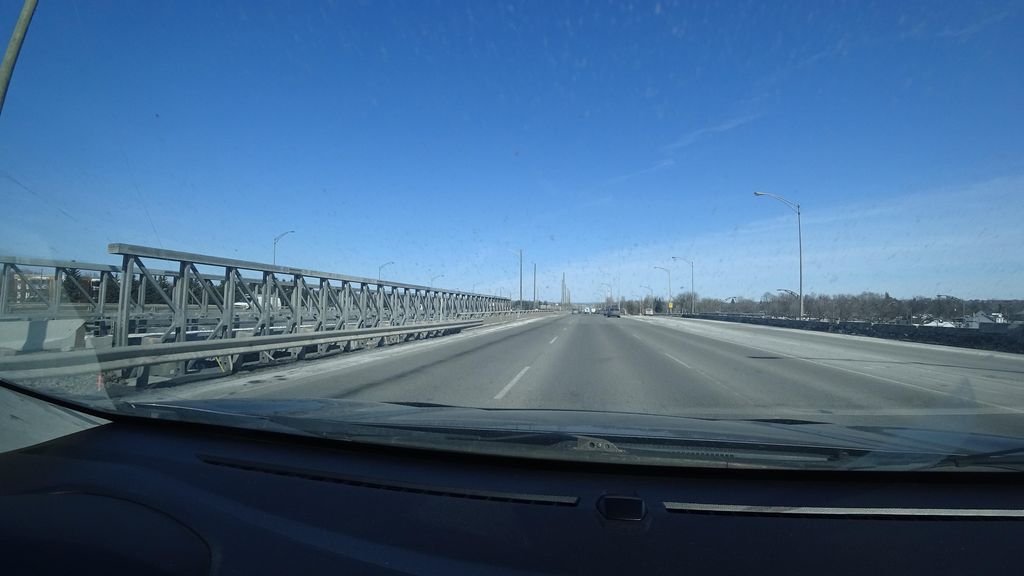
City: quebec_city